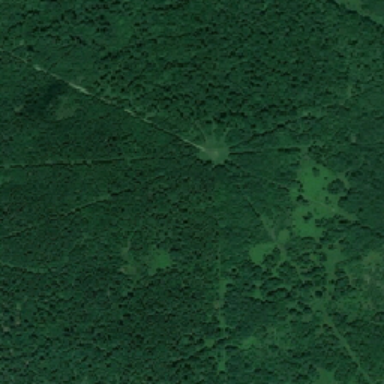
Many traces of fan-shaped forests are around a small round .